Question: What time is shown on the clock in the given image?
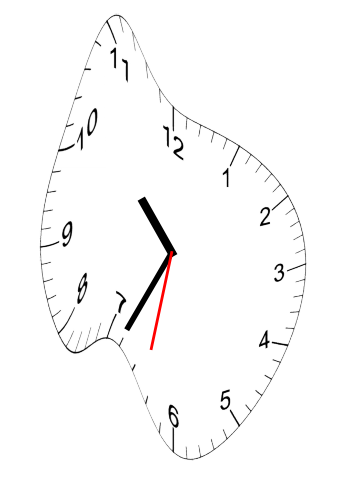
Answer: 10:34:32